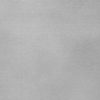
Label: dusty